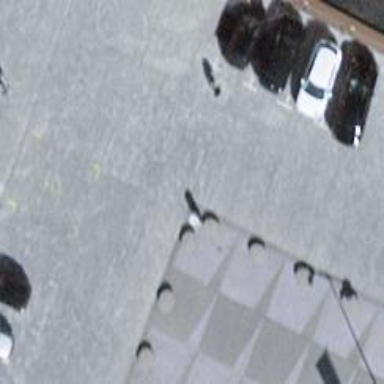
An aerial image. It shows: Bollard.